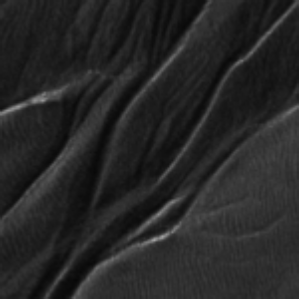
Label: frost